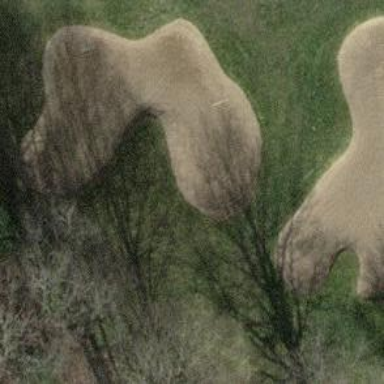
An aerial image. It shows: Sandy area is golf bunker.